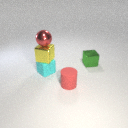
small green metal cube to the right of small red rubber cylinder